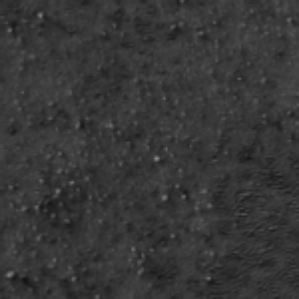
Label: frost